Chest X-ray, PA view. Patient: 39 years old, sex F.
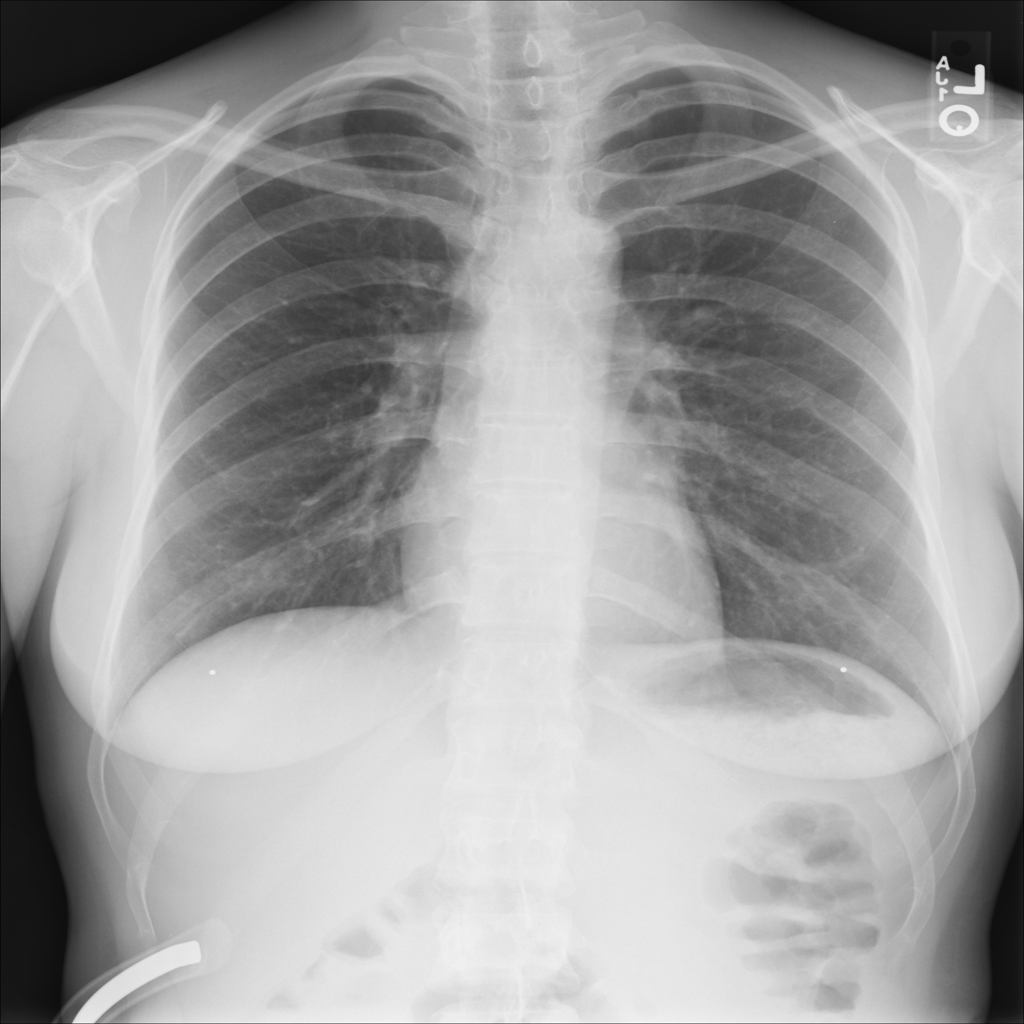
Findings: No Finding